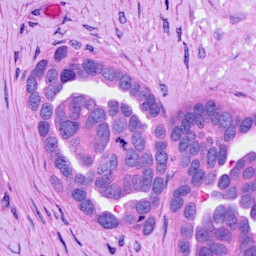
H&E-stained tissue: Ovarian